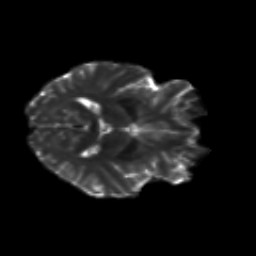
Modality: T2w
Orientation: axial
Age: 34
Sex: male
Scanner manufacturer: siemens
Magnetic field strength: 3 T
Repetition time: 8.8 s
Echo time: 0.085 s